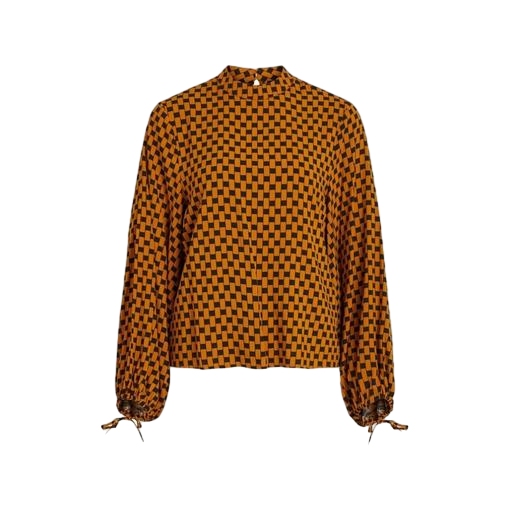
multicolor vero moda rust high neck blouse, high-neck blouse, high-neck top, white background